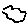
Label: cloud